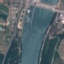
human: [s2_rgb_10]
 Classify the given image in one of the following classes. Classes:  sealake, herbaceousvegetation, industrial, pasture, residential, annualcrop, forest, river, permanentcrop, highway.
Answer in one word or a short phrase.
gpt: River